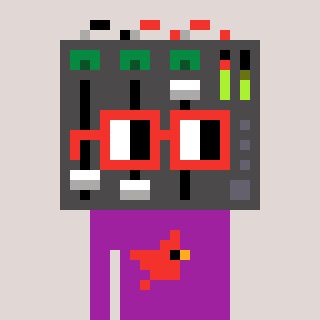
a pixel art character with square red glasses, a mixer-shaped head and a magenta-colored body on a warm background